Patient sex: F
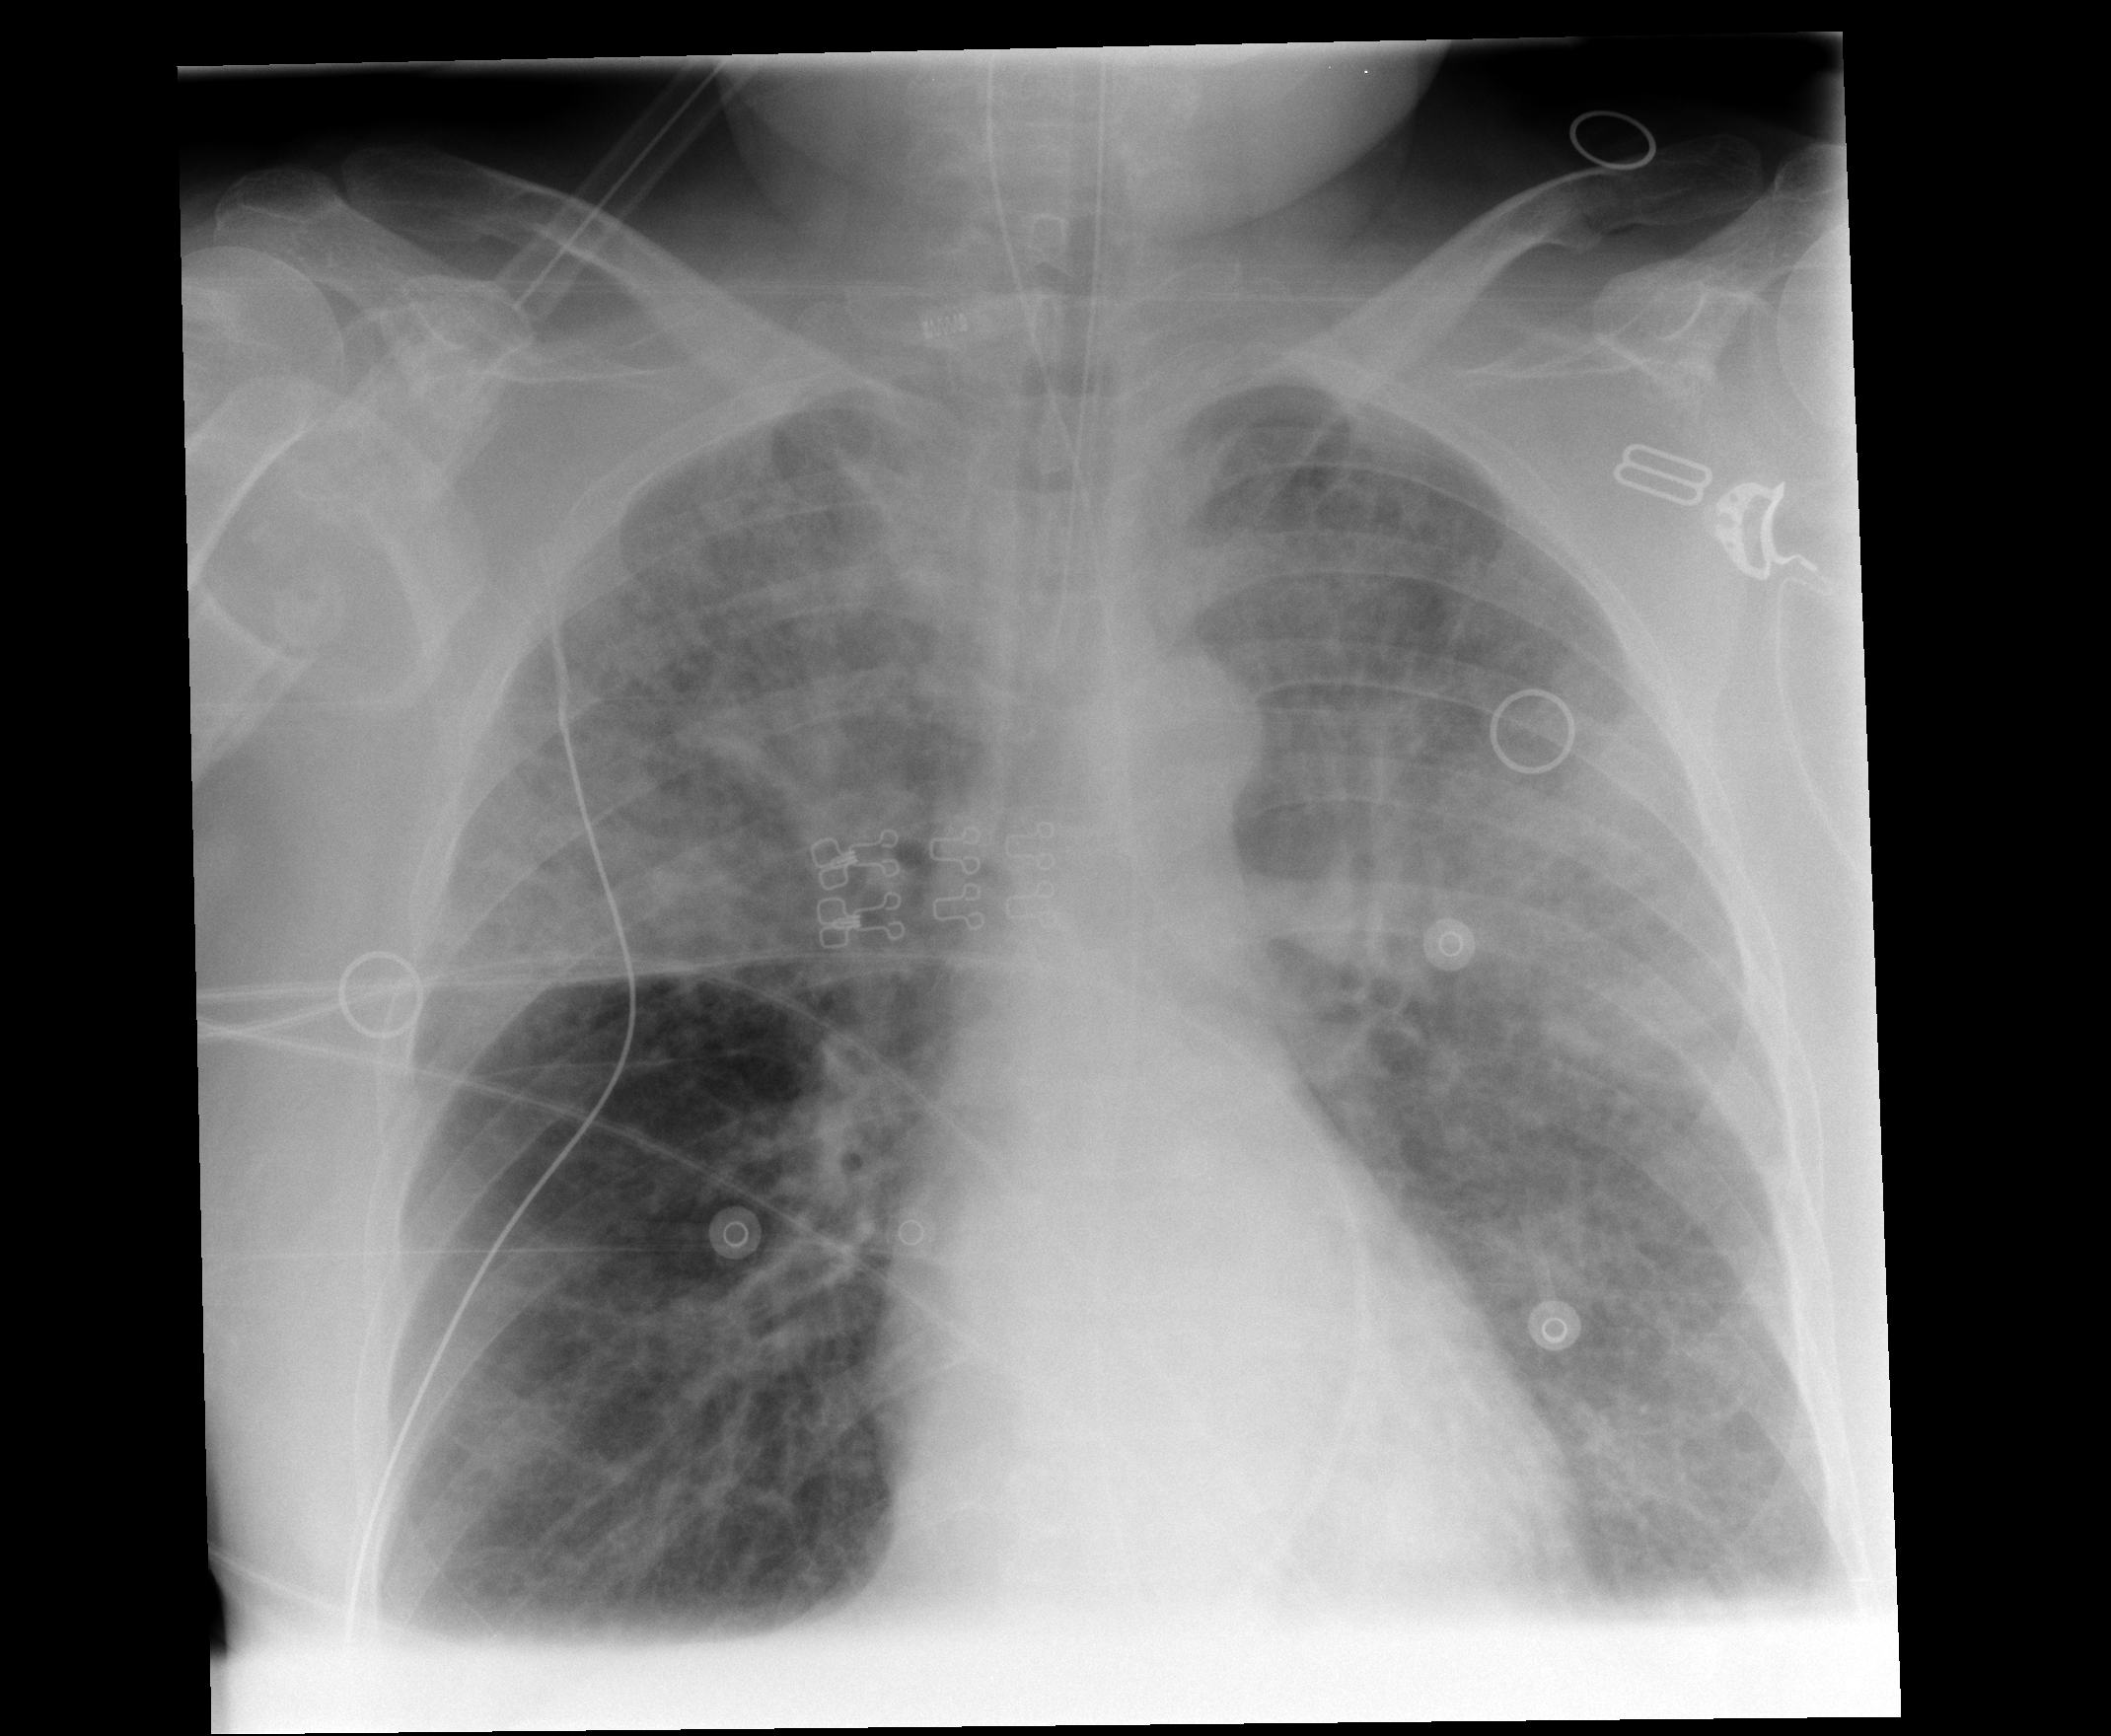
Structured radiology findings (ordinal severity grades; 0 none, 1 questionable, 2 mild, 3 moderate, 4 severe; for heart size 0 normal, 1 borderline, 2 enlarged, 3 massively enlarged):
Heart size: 0
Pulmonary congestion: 0
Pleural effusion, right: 0
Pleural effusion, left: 2
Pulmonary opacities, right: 3
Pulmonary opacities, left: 3
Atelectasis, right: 2
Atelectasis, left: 2